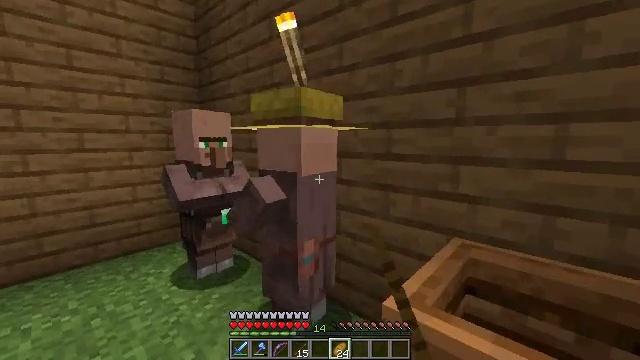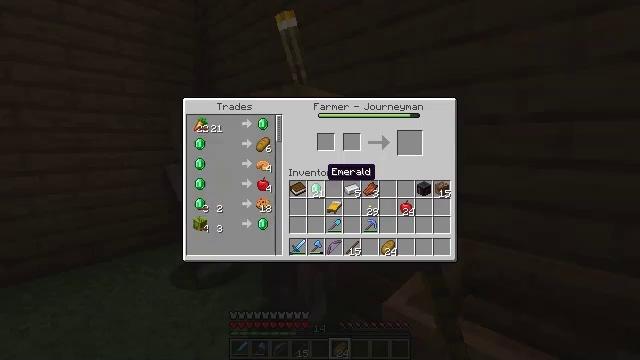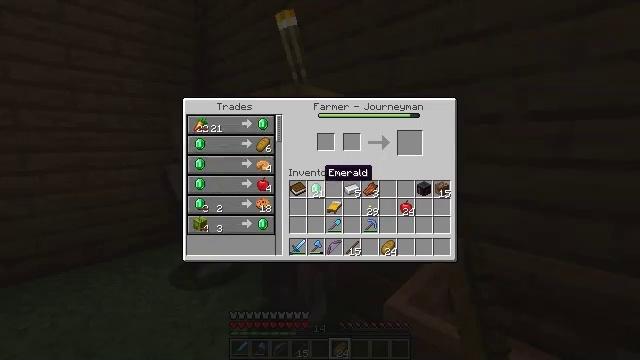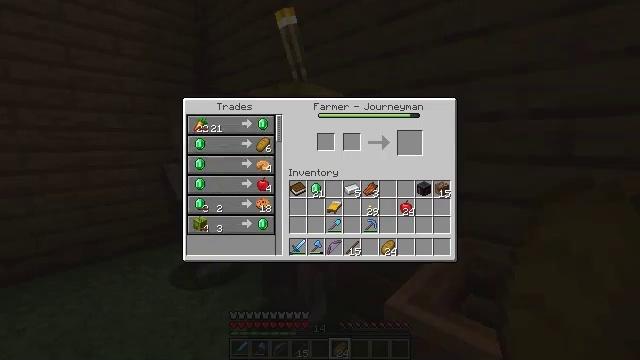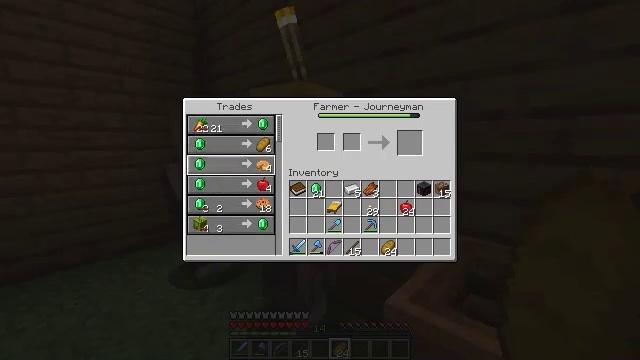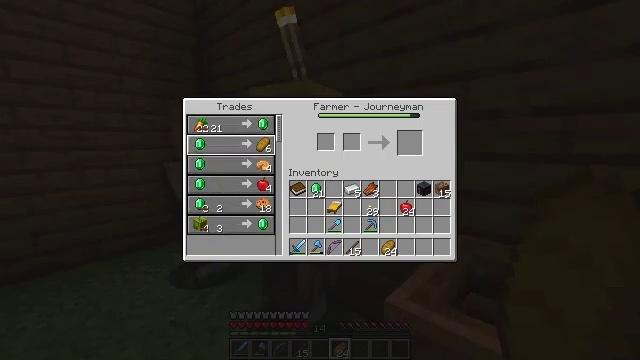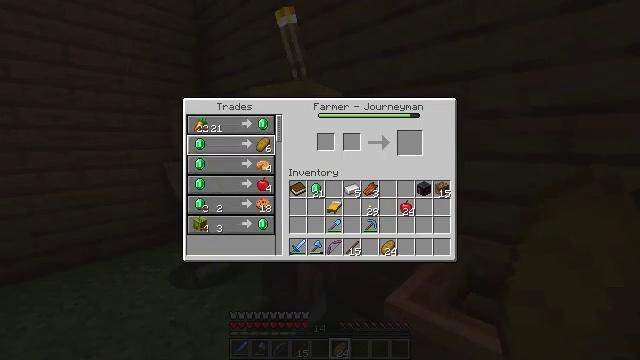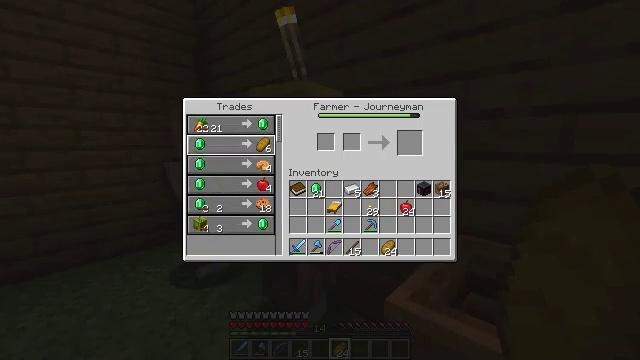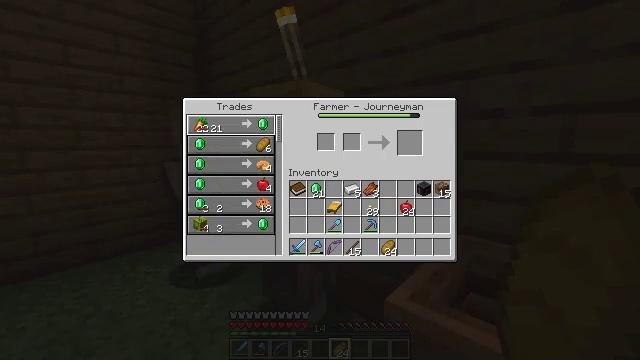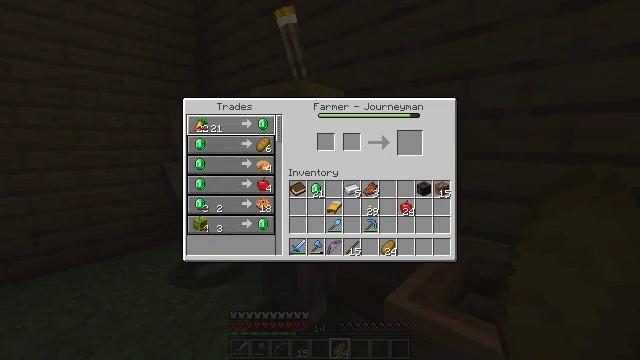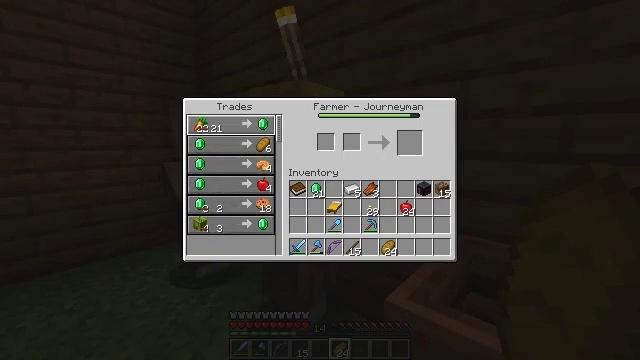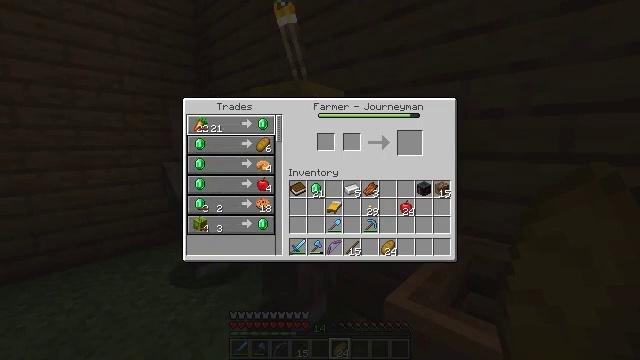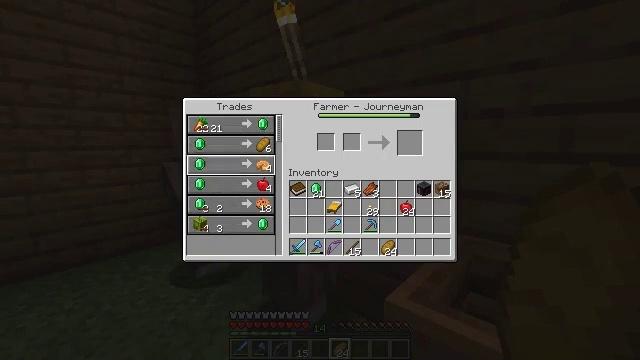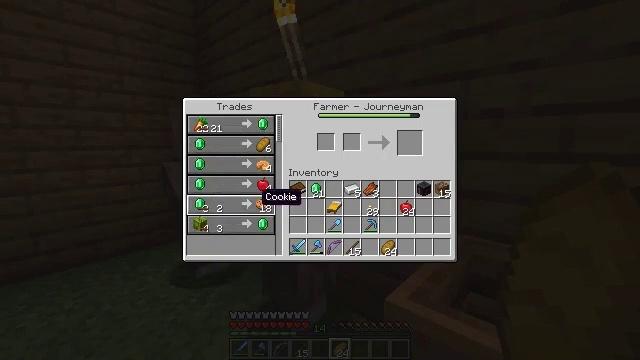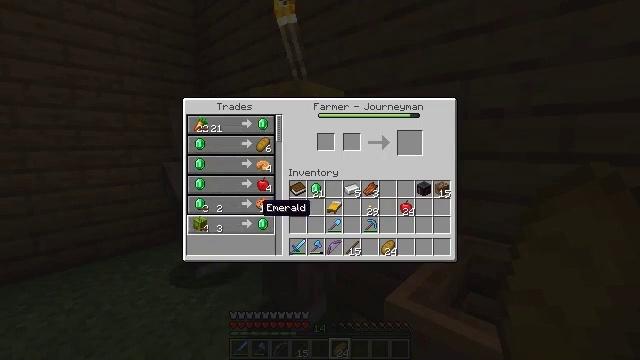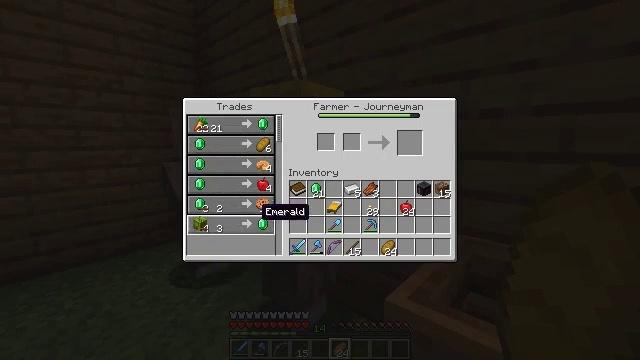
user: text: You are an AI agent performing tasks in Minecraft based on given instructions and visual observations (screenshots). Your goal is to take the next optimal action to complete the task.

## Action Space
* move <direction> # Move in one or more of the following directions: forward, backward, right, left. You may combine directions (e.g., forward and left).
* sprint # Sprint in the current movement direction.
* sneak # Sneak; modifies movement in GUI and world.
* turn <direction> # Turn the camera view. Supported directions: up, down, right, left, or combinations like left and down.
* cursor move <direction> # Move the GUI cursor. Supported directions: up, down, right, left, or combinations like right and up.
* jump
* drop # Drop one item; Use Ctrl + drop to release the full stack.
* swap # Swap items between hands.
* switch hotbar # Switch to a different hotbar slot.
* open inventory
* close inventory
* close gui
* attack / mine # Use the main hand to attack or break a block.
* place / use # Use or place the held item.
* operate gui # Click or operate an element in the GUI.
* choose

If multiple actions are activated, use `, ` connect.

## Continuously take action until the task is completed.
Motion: motion action
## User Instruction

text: Interact with crafting table to craft a cookie.
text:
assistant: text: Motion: open gui
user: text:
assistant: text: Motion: no_op
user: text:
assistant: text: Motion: cursor move left and up
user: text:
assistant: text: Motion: cursor move left and up
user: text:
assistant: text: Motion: cursor move left
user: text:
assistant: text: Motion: cursor move up
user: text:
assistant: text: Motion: cursor move up
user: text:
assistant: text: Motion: no_op
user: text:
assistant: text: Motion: no_op
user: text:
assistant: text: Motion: no_op
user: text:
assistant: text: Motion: no_op
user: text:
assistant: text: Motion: cursor move down
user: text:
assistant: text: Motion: cursor move down
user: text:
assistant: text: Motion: cursor move down
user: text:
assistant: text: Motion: no_op
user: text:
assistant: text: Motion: no_op
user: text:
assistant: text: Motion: no_op
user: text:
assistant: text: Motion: no_op
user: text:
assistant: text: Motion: cursor move up
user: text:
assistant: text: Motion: cursor move up
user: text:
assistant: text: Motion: cursor move up
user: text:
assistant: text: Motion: cursor move up
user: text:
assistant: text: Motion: no_op
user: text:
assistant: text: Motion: no_op
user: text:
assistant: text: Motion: no_op
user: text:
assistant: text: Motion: no_op
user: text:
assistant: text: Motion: no_op
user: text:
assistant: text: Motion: no_op
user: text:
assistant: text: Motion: no_op
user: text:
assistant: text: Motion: cursor move down